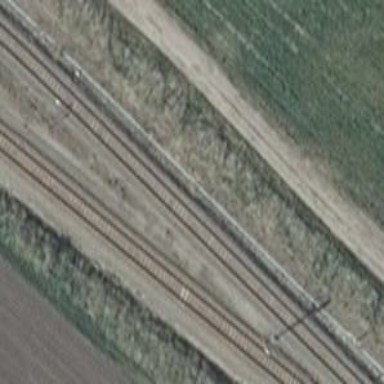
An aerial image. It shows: Railway siding for service.